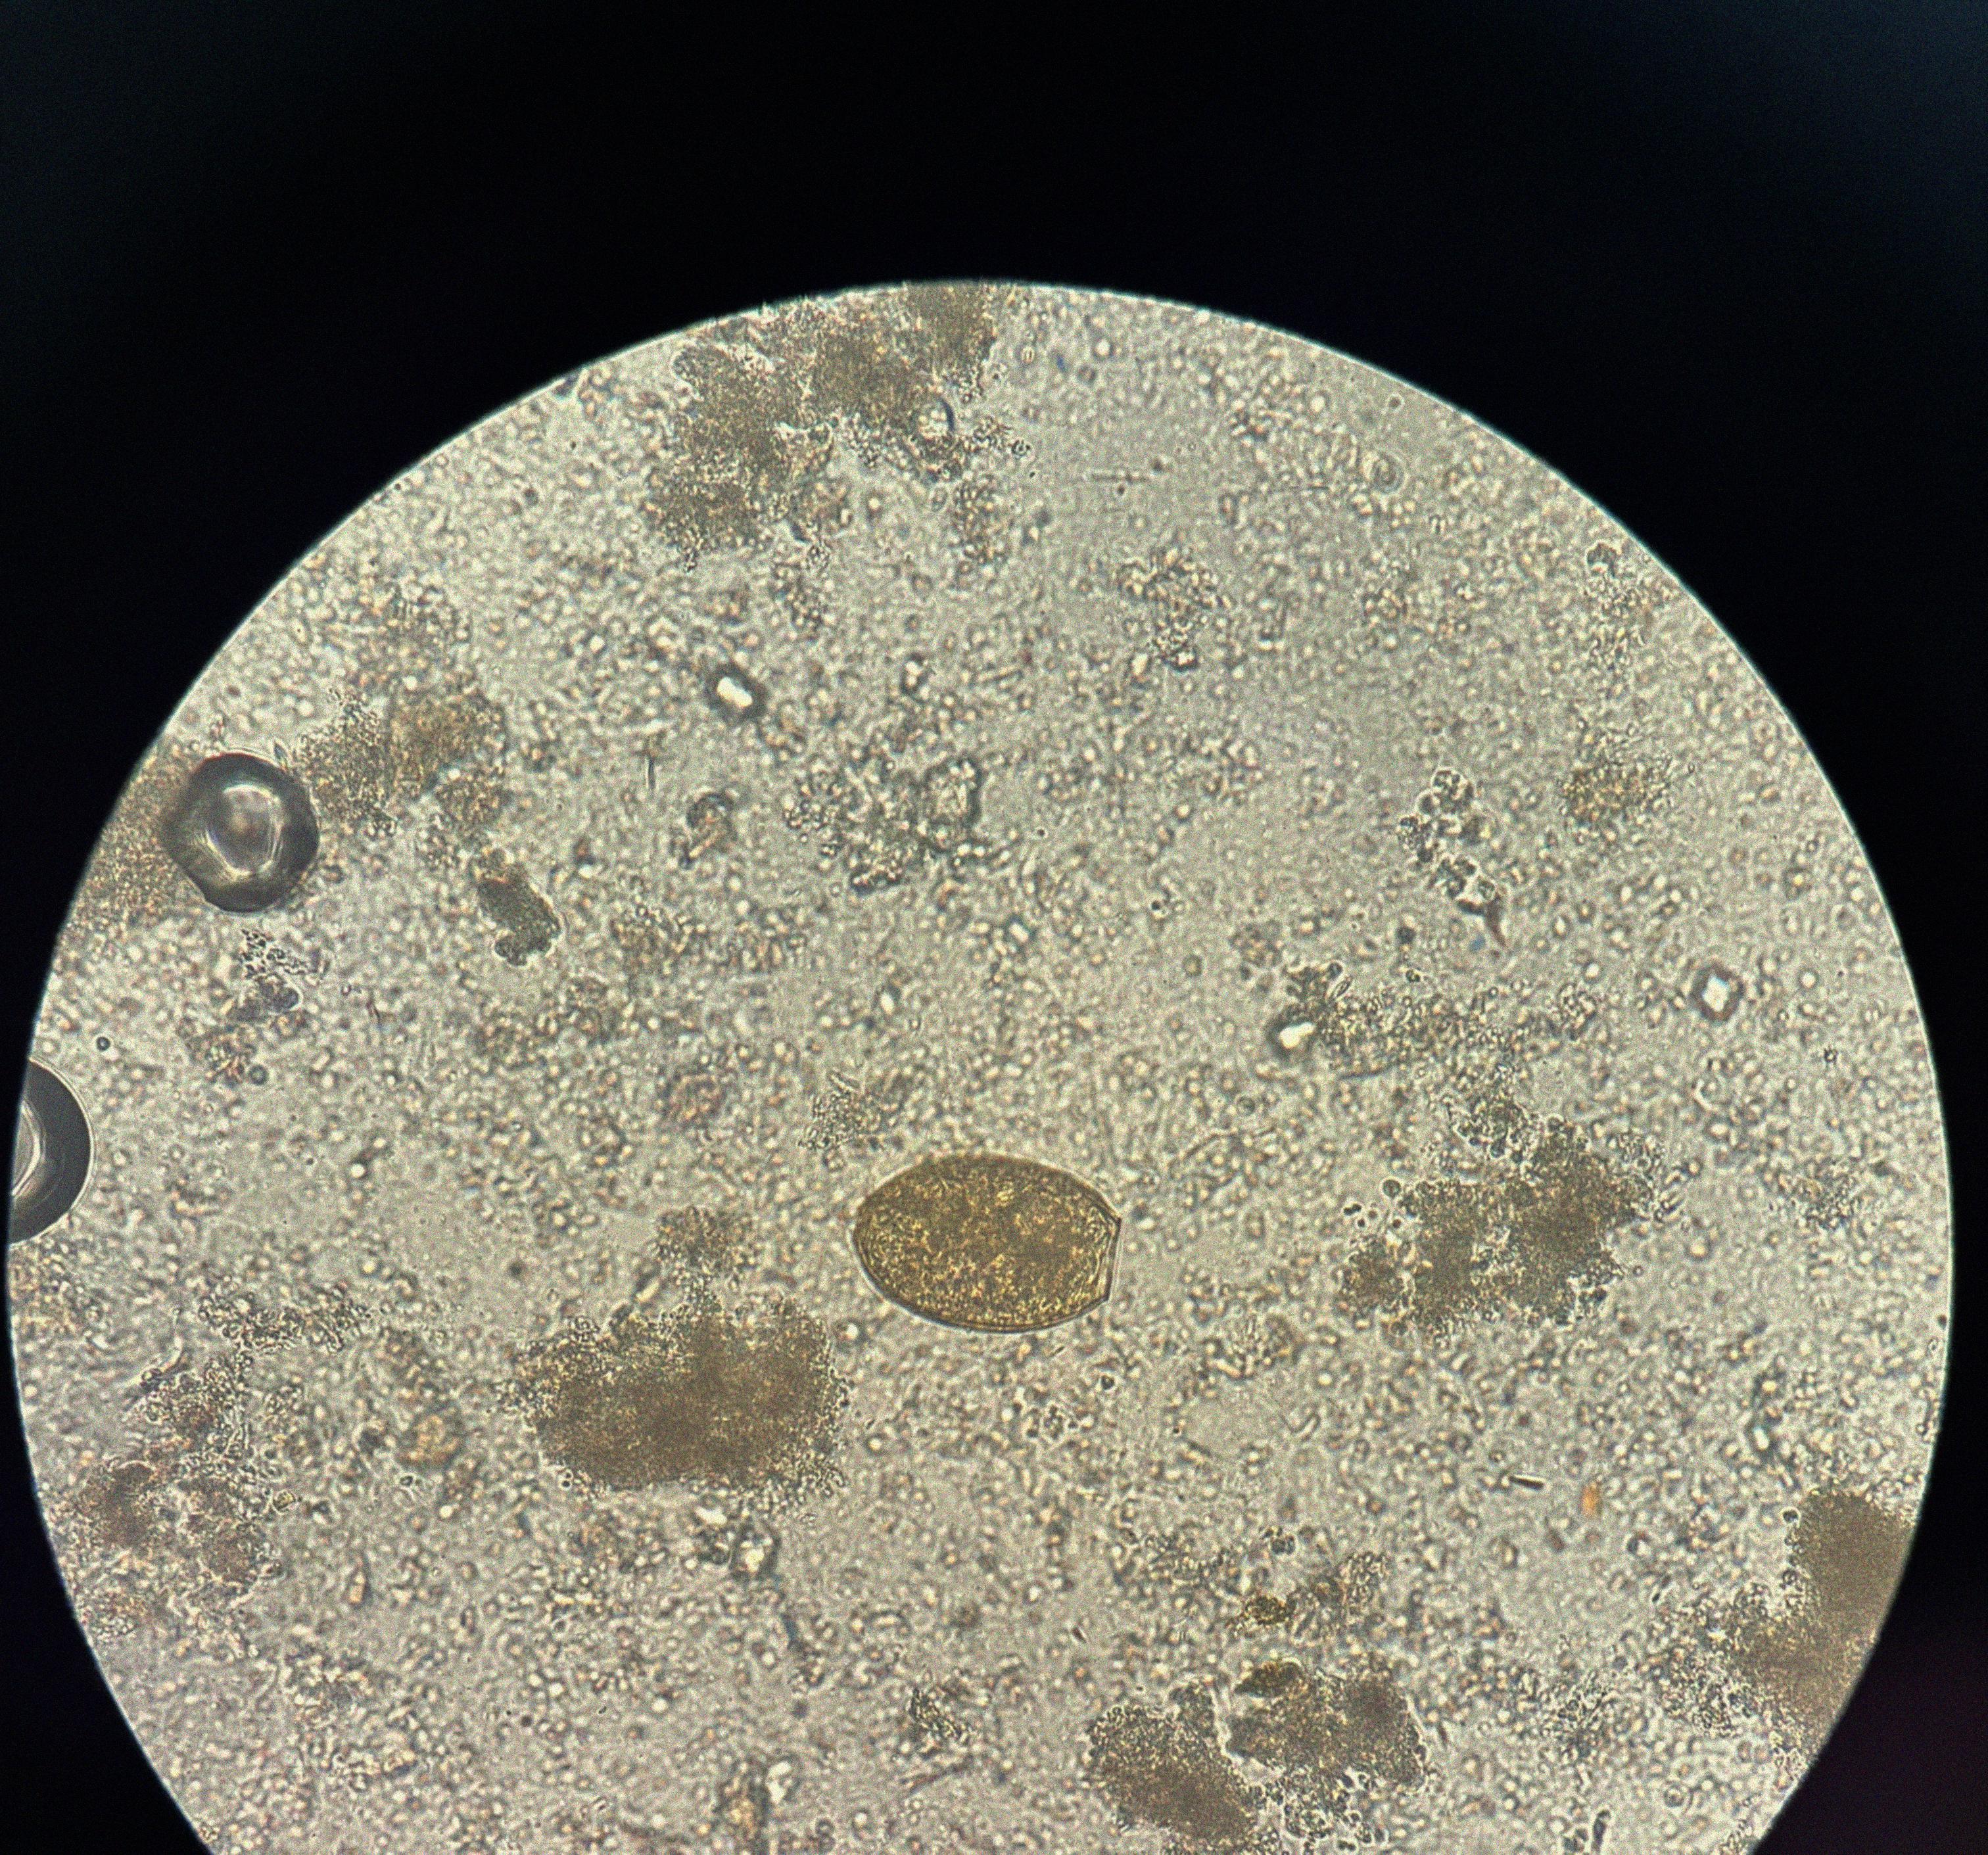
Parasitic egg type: Paragonimus spp